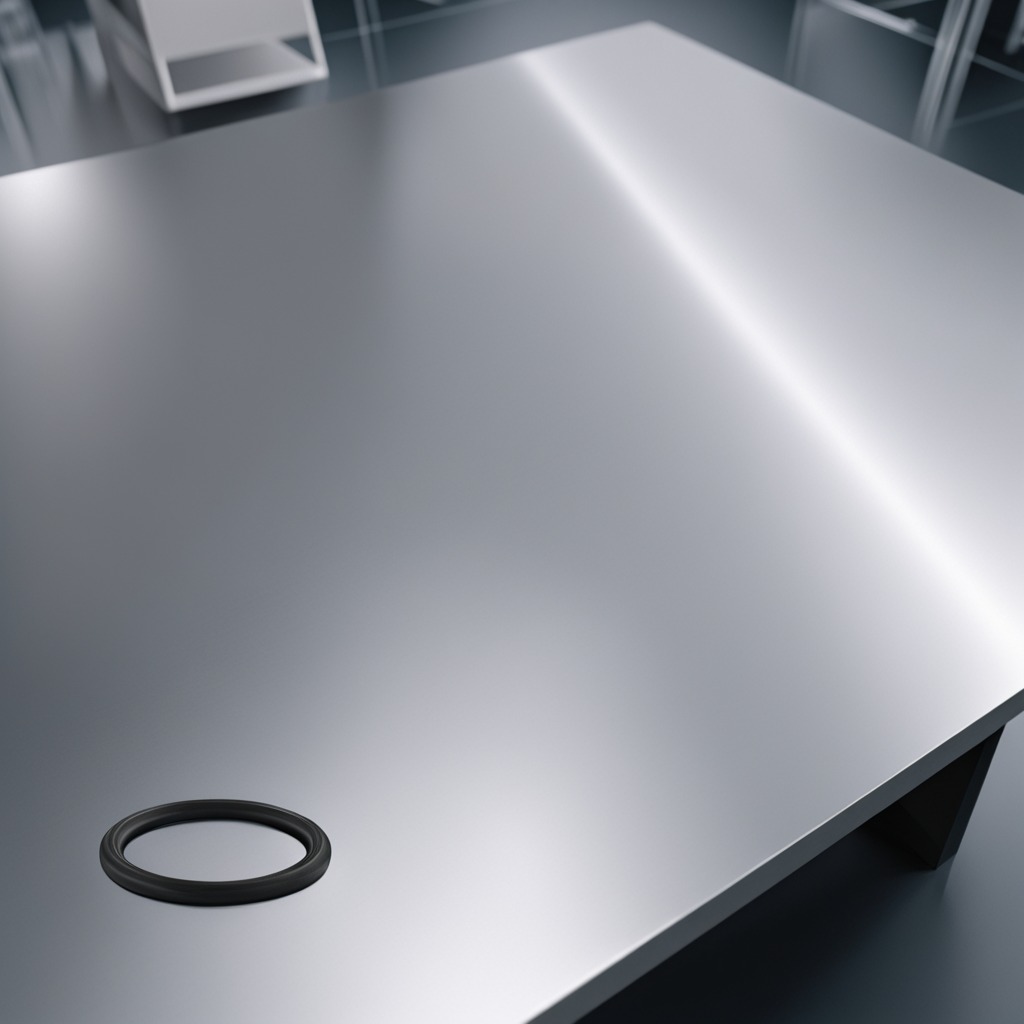
A rubber O-ring is lying on the stainless steel table in a high-end prototyping lab.